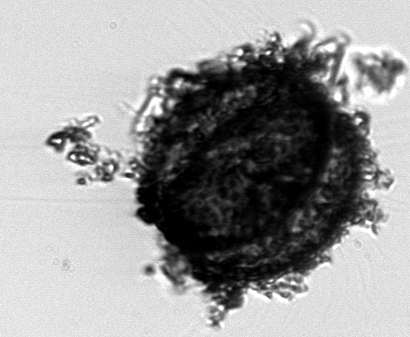
Label: Thalassiosira_TAG_external_detritus